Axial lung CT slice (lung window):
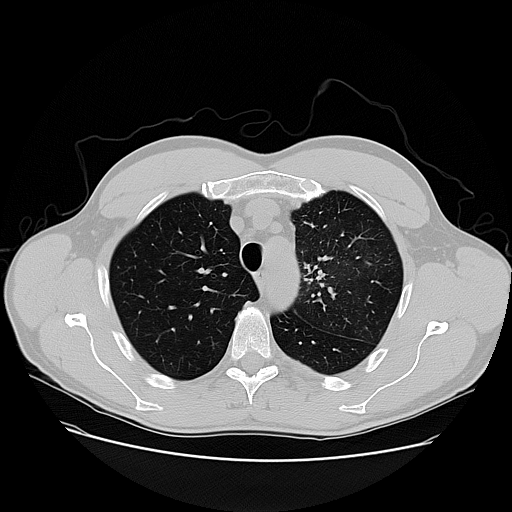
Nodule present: no